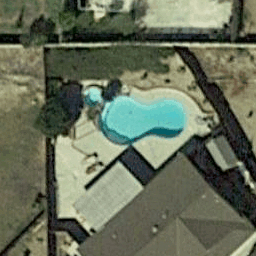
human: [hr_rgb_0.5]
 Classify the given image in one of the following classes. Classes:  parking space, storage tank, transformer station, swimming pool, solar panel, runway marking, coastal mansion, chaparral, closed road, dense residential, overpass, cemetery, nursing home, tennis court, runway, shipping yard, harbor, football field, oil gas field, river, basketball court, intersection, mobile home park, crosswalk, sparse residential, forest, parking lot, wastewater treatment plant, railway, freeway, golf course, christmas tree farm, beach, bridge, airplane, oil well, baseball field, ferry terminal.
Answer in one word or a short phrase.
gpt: swimming pool